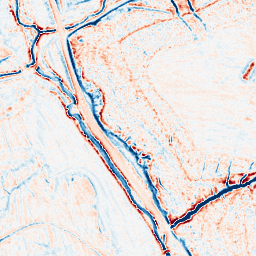
Category: classical
Decomposition family: gaussian_anisotropic
Decomposition parameters: sigma_x: 2
sigma_y: 2
Upsampling method: cubic_mitchell
Upsampling parameters: scale: 2
Upsampling scale: 2